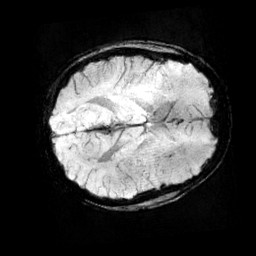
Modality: minIP
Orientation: axial
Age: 10
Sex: male
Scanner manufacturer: siemens
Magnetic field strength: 3 T
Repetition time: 0.027 s
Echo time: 0.02 s